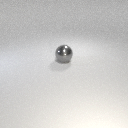
large gray metal sphere